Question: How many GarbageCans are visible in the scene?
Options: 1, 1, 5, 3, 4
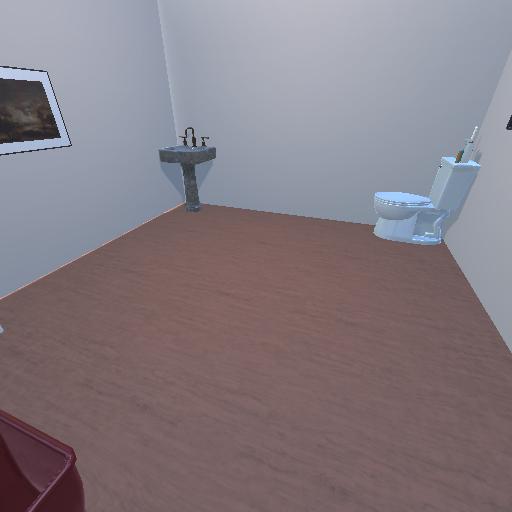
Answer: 1